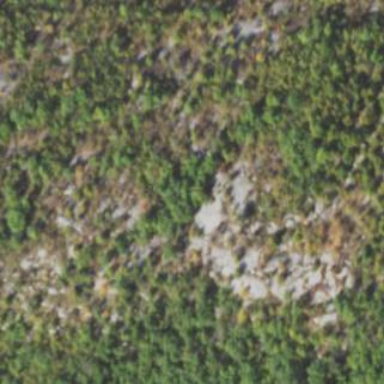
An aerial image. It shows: Landscape of bare rock.